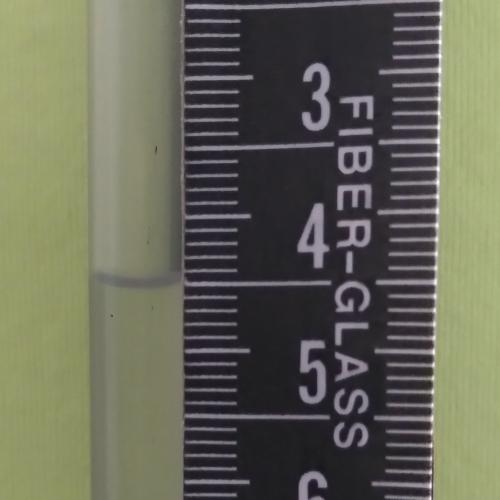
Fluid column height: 4.5 cm